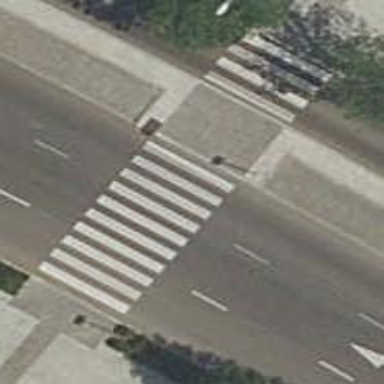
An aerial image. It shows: Uncontrolled crossing on the road.